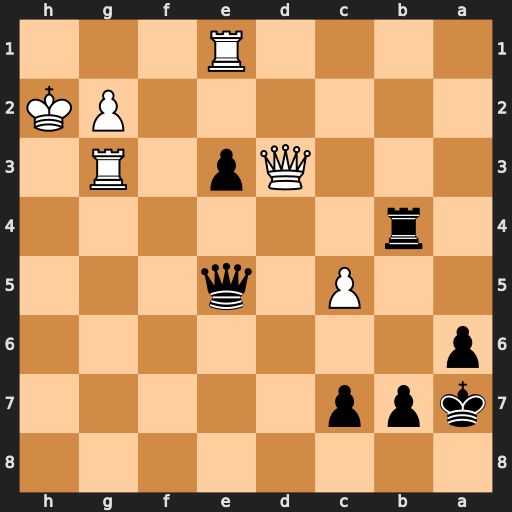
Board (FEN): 8/kpp5/p7/2P1q3/1r6/3Qp1R1/6PK/4R3
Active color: b
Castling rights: -
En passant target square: -
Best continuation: Rh4+ Kg1 Qxg3